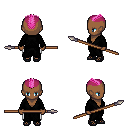
a pixel art fantasy rpg character, female body template, human, dark skin, gray robe, white pants, pink short mohawk hairstyle, ghillies, spear, four views (front, back, left, right), 2x2 character sprite sheet, small pixel art, hard edges, no anti-aliasing